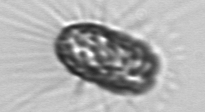
Label: Corethron_hystrix